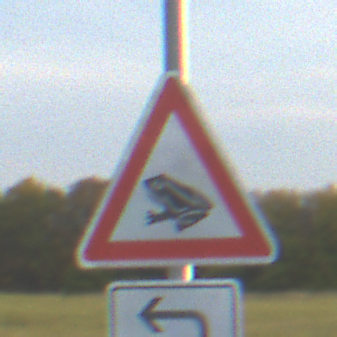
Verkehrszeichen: AmphibienwanderungRechts
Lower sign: RichtungsangabeDurchPfeile2
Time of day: SunriseSunset
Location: Outdoor (Nature)
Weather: PartlyCloudy
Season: NotSpecified
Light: Natural